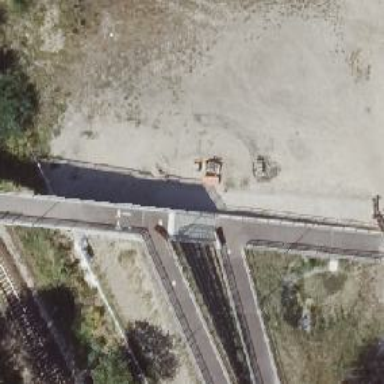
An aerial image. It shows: Footway on bridge with asphalt surface.